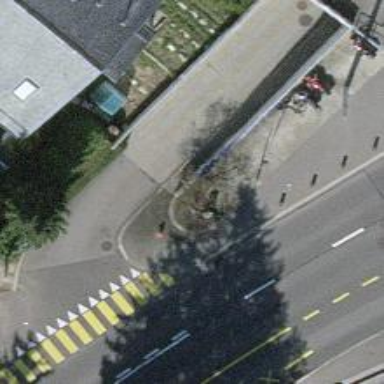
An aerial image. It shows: Bicycle parking area with wall loops. There is also section designated for motorcycle parking.